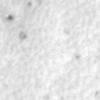
Label: no_change